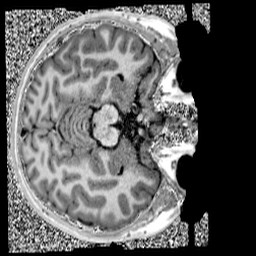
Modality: UNIT1
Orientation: axial
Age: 12
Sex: male
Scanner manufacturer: siemens
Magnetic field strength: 3 T
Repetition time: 4 s
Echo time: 0.00299 s